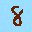
Label: 8